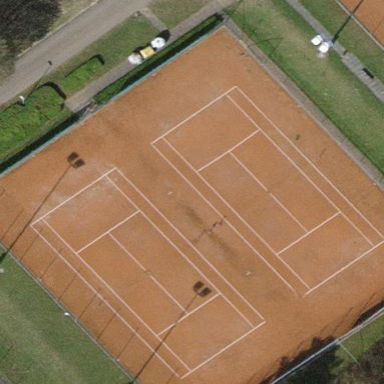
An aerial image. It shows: Tennis court on pitch.